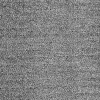
Atmospheric dust classification: dusty